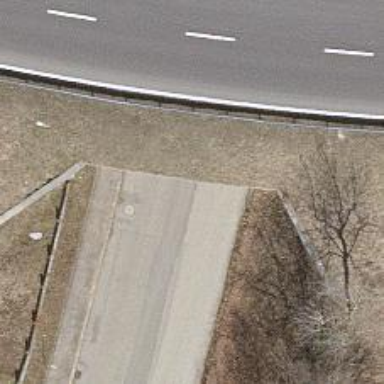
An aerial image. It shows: Service road leading to tunnel.